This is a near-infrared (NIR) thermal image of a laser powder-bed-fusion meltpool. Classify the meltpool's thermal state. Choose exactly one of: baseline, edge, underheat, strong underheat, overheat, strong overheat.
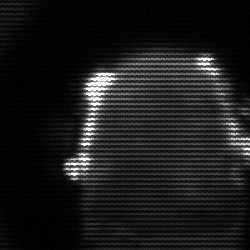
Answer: baseline